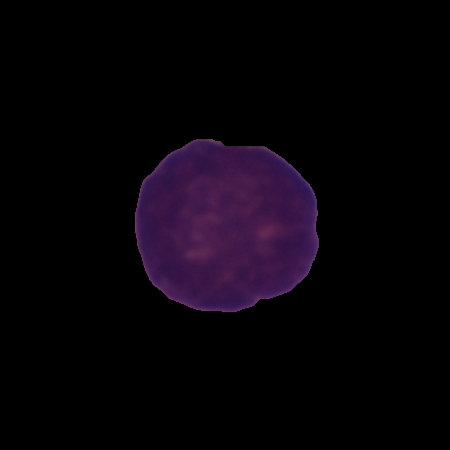
Label: cancer